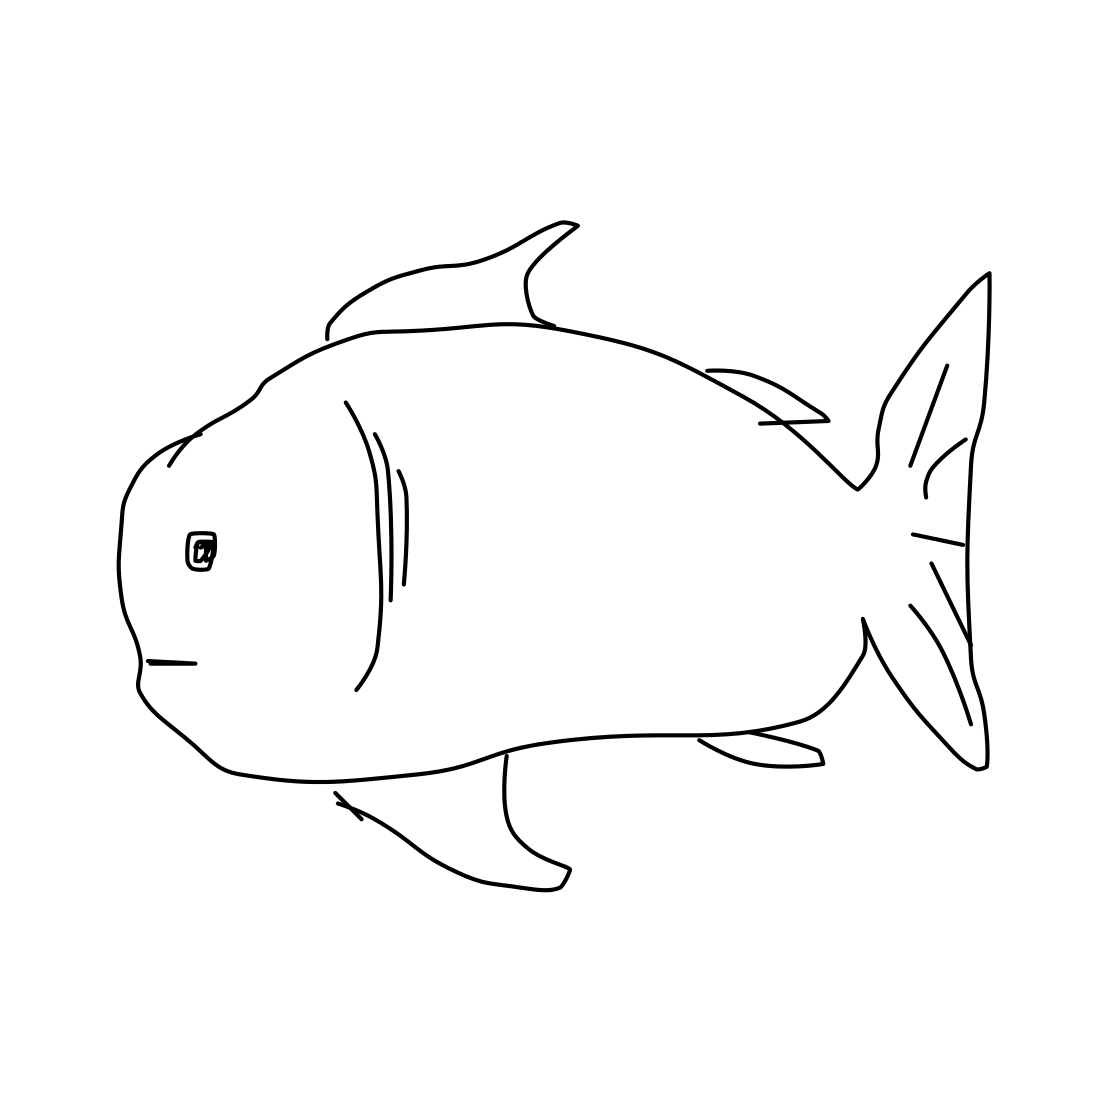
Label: fish